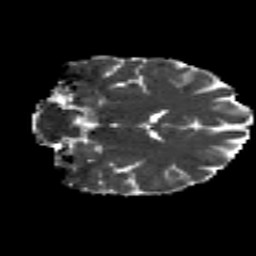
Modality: MD
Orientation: coronal
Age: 22
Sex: female
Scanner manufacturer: siemens
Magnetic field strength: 3 T
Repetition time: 8.8 s
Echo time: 0.085 s